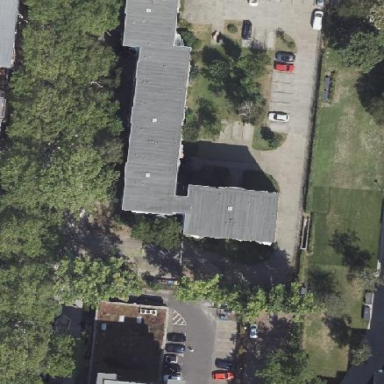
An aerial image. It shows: Parking area.